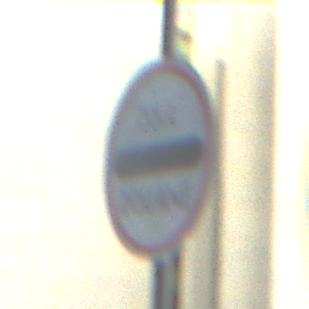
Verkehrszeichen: Zollstelle
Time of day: SunriseSunset
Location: Outdoor (Urban)
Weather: PartlyCloudy
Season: NotSpecified
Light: Natural